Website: lowes
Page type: address-validator
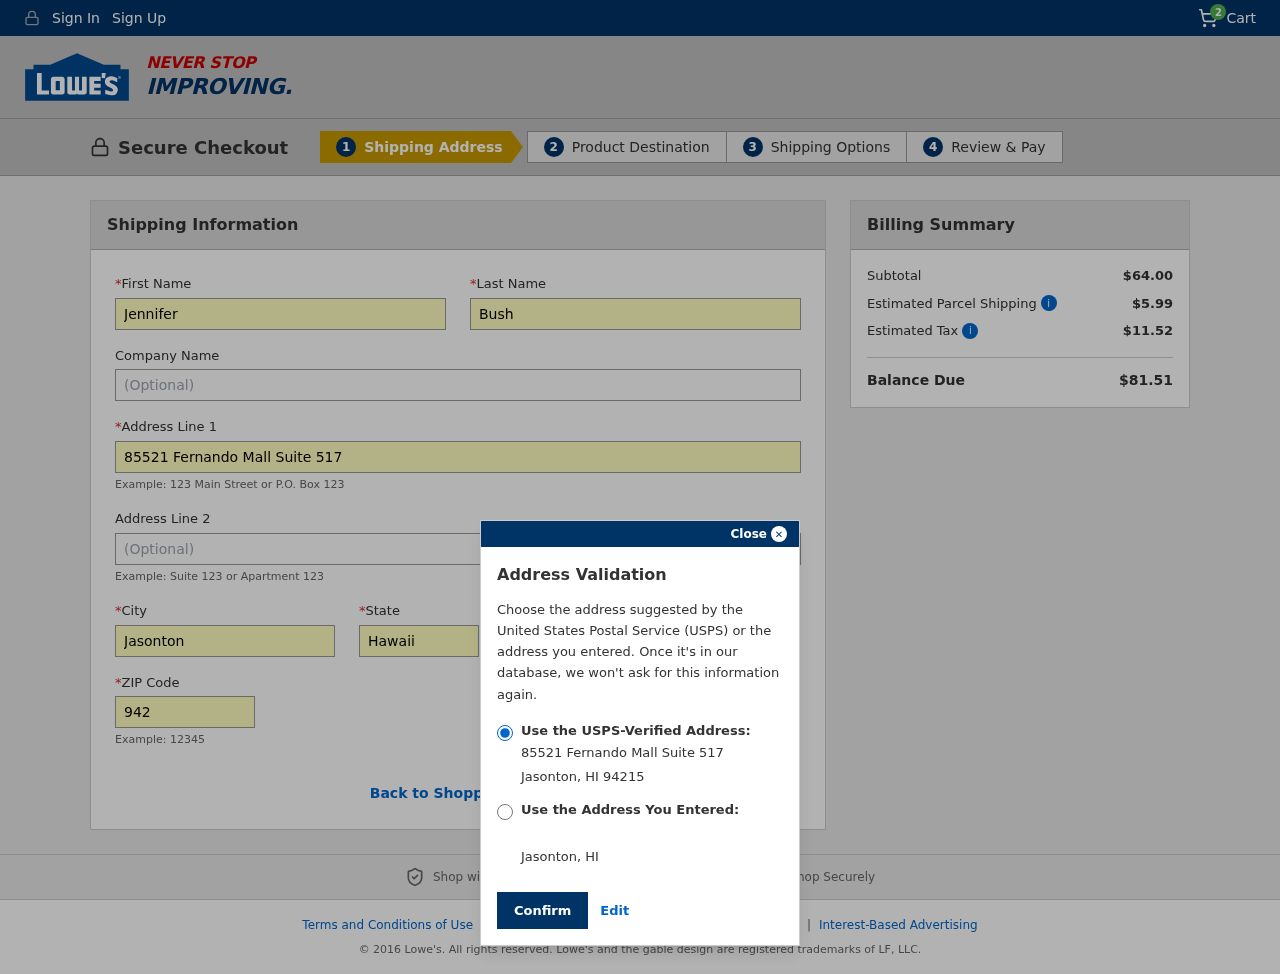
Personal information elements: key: PII_CITY
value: Jasonton
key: PII_FIRSTNAME
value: Jennifer
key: PII_LASTNAME
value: Bush
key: PII_POSTCODE
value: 94215
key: PII_STATE
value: Hawaii
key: PII_STATE_ABBR
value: HI
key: PII_STREET
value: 85521 Fernando Mall Suite 517
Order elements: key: ORDER_NUM_ITEMS
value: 2
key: ORDER_SUBTOTAL
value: $64.00
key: ORDER_SHIPPING_COST
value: $5.99
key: ORDER_TAX
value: $11.52
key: ORDER_TOTAL
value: $81.51